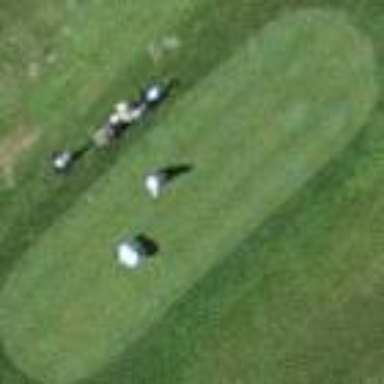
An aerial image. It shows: Grass area designated as golf tee.